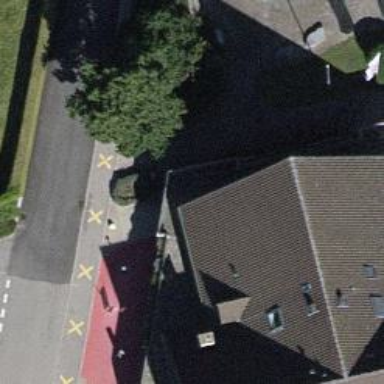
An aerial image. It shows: Post box.